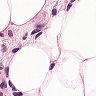
Metastatic tissue present: yes